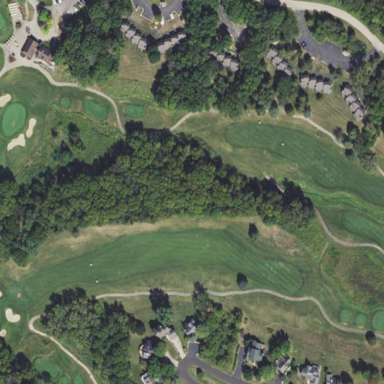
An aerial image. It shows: Area with grass used as rough in golf course.